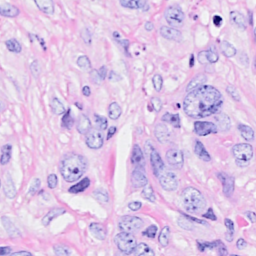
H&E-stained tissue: Breast